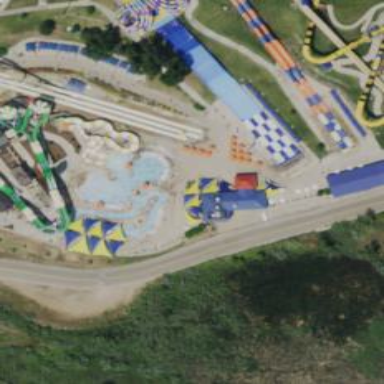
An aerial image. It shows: Water slide attraction.